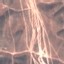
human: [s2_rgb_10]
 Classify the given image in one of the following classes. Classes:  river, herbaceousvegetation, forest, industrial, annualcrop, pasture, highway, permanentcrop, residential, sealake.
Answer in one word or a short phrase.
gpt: HerbaceousVegetation